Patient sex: M
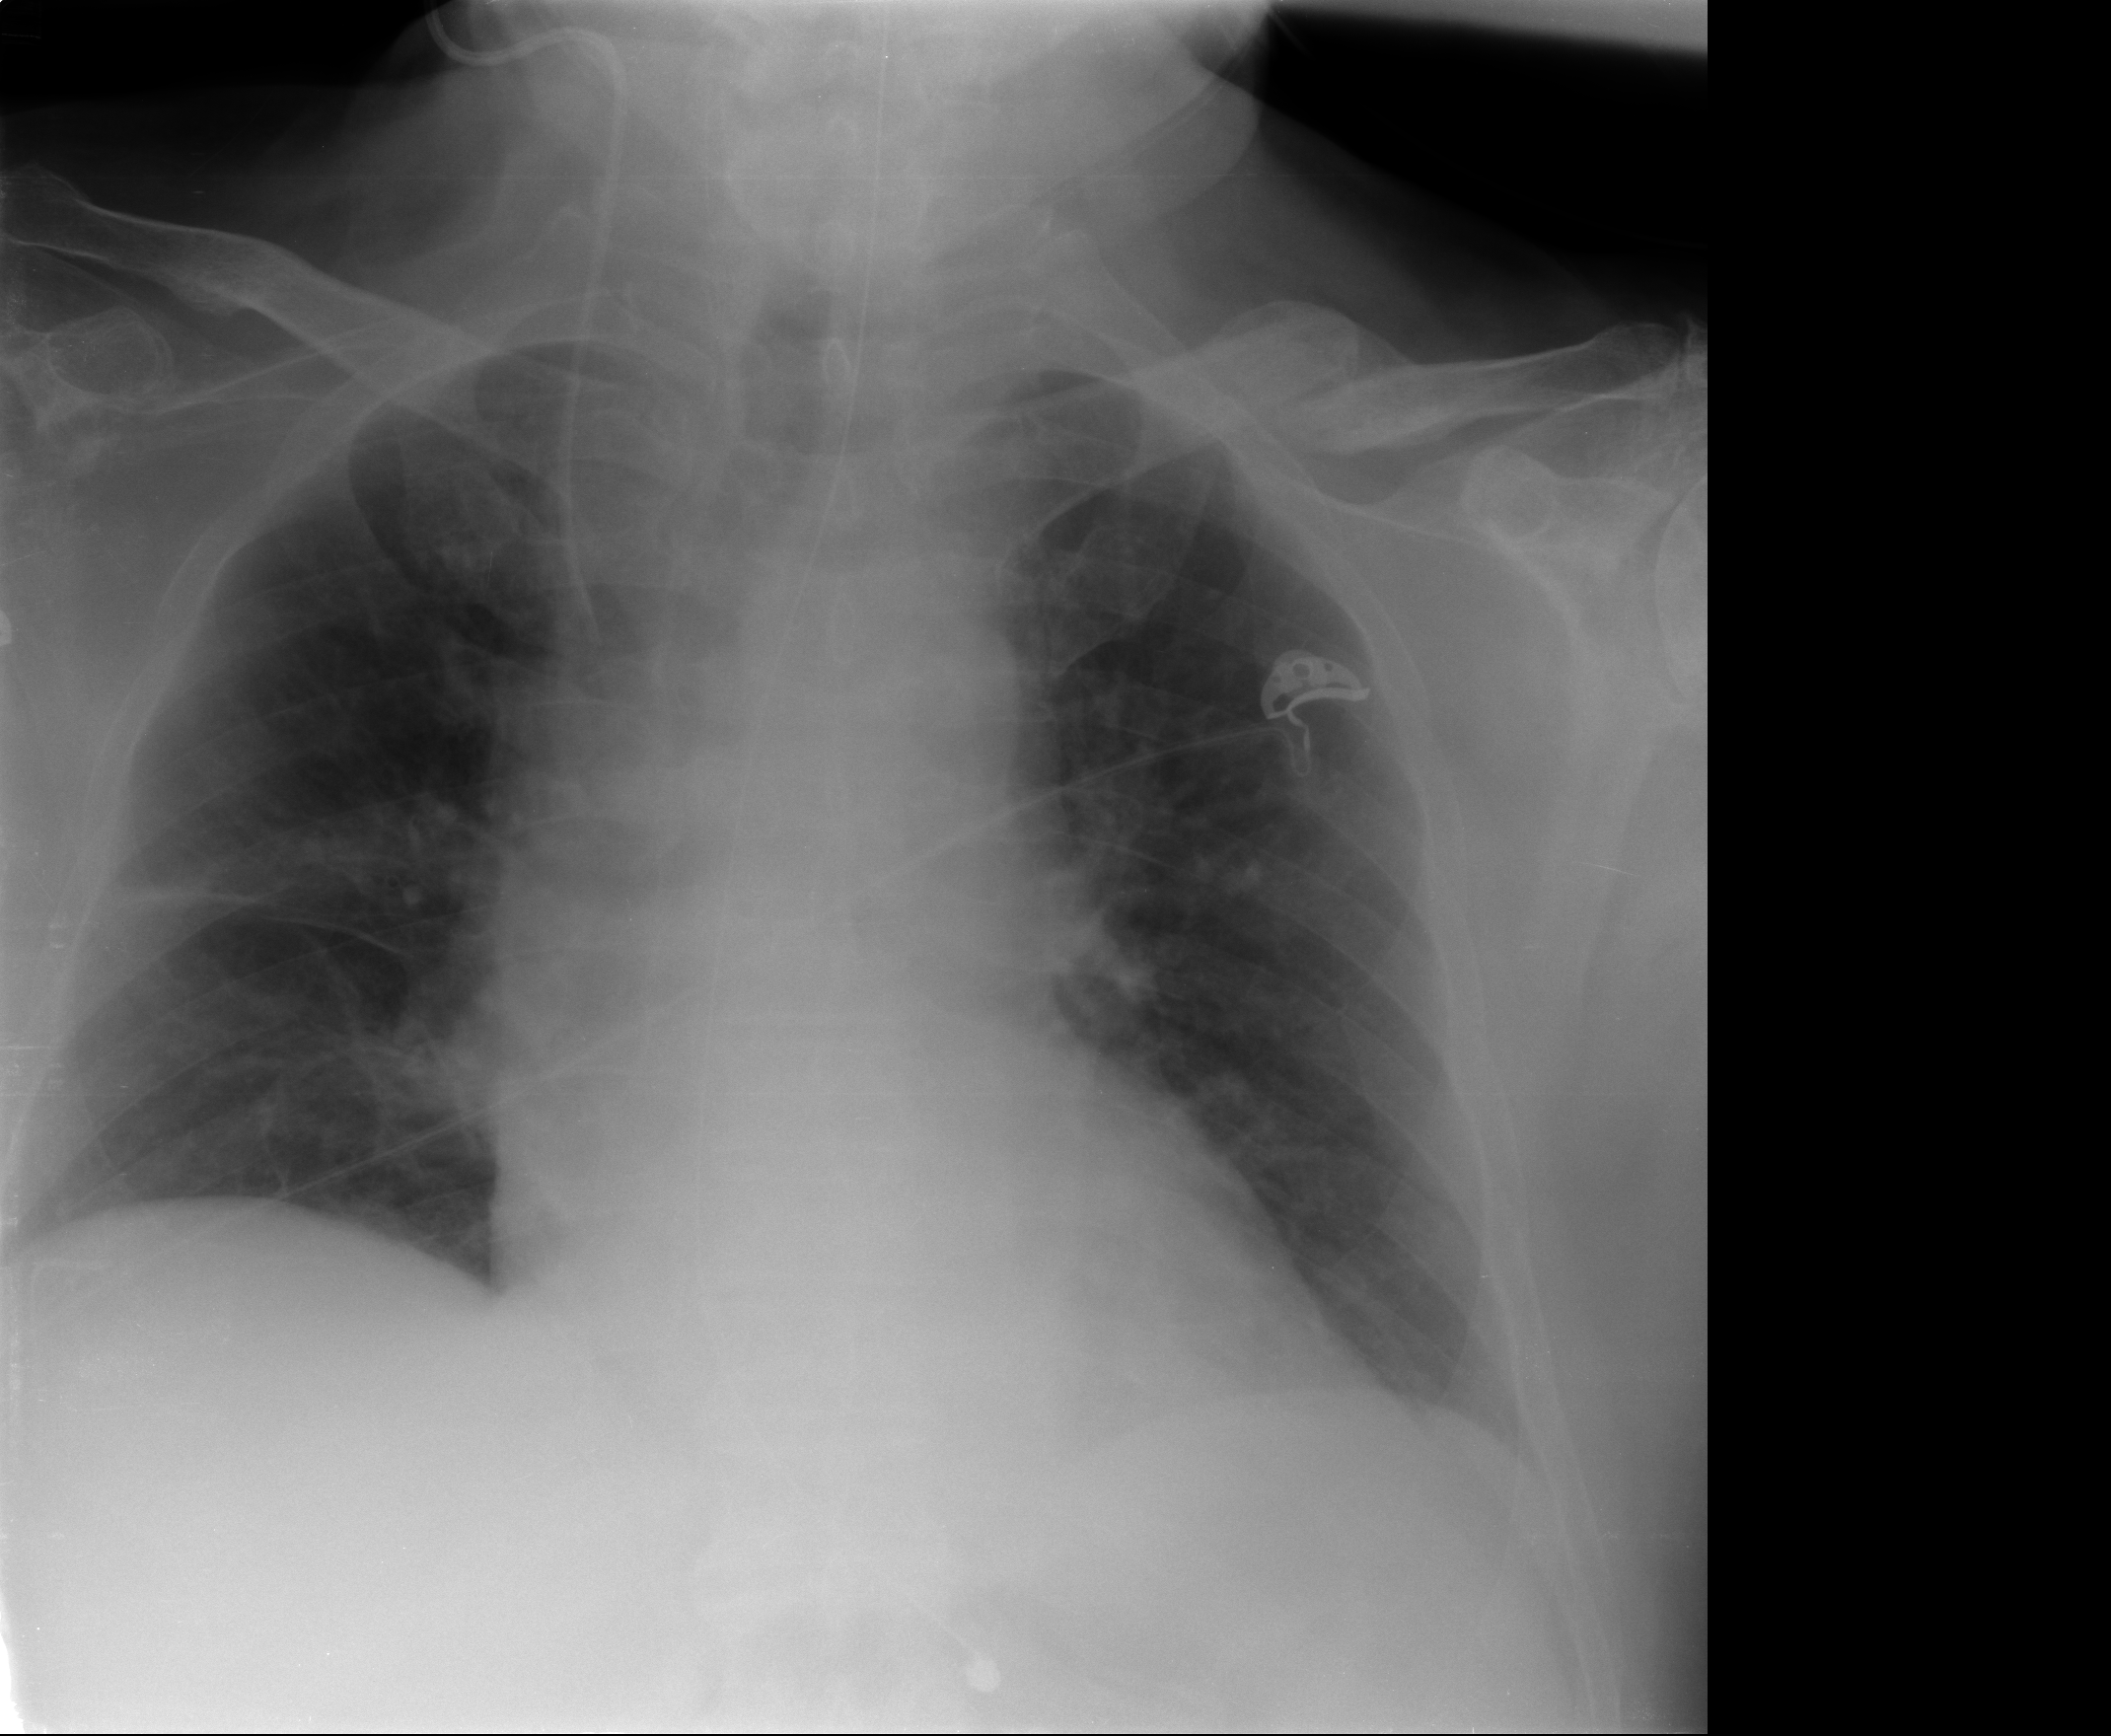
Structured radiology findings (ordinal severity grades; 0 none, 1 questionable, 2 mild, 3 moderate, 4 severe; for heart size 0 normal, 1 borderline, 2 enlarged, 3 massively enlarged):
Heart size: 0
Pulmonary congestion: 1
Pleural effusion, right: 0
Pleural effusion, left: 0
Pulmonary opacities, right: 0
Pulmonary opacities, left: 0
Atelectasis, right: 2
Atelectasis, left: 1